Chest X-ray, PA view. Patient: 55 years old, sex F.
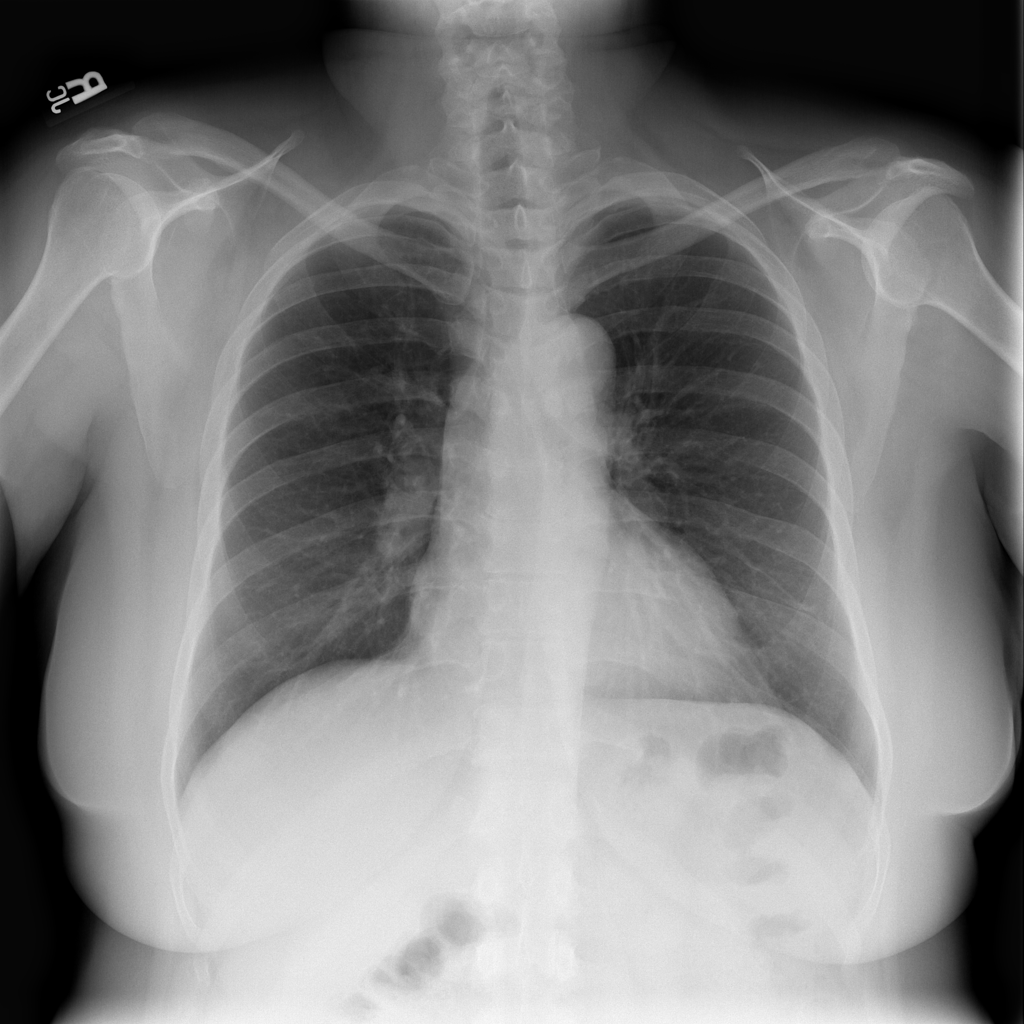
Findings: No Finding